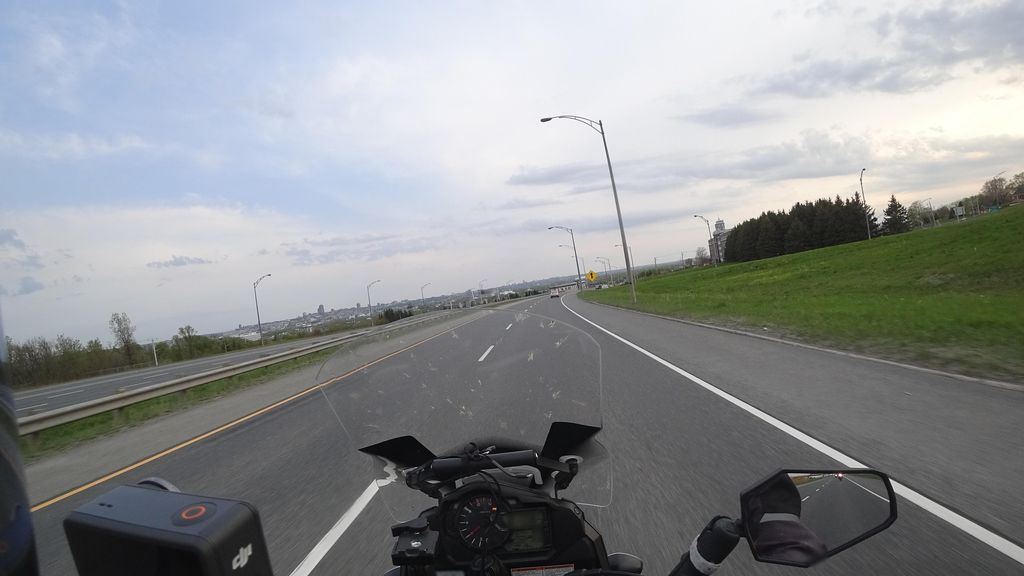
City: quebec_city